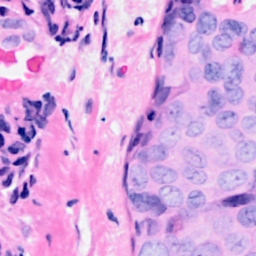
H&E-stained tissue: Breast